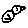
Label: bird